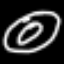
Label: donut